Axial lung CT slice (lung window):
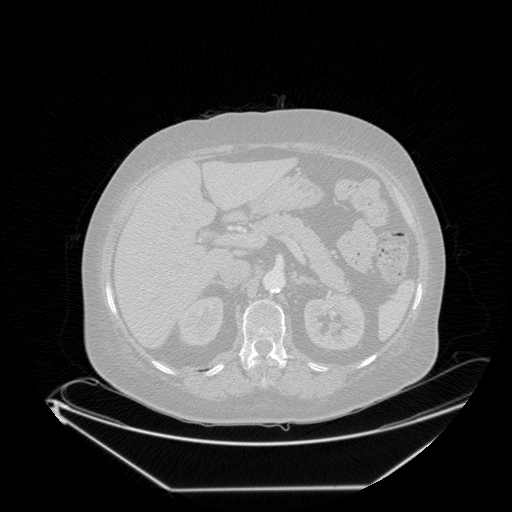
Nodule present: no